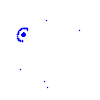
Particle: pion